【题型】选择题　【知识点】平面几何　【难度】easy
如图，根据图中给出的数据，一定能得到（\quad ）

A. $\triangle AED \sim \triangle CED$  \quad
B. $\triangle ABE \sim \triangle ACB$  \quad
C. $\triangle ABC \sim \triangle EDC$  \quad
D. $\triangle AED \sim \triangle CBA$
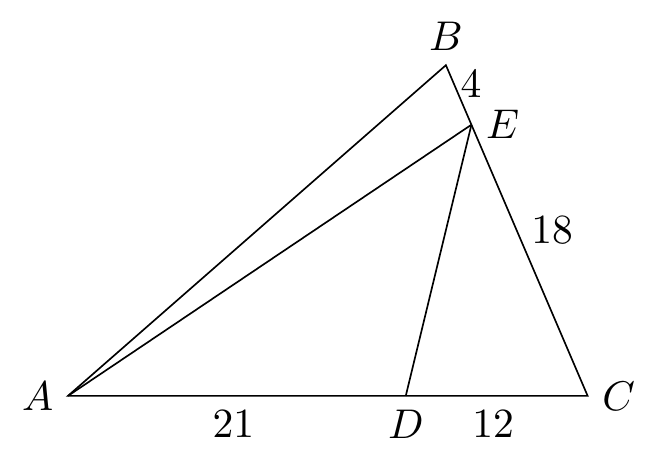
【解答】
解：
$\because BE = 4$，$CE = 18$，$AD = 21$，$CD = 12$，

$\therefore BC = BE + CE = 22$，$AC = AD + CD = 33$。

$\therefore \frac{BC}{CD} = \frac{22}{12} = \frac{11}{6}$，$\frac{AC}{CE} = \frac{33}{18} = \frac{11}{6}$，

$\therefore \frac{BC}{CD} = \frac{AC}{CE}$。

又 $\because \angle ACB = \angle ECD$，

$\therefore \triangle ABC \sim \triangle EDC$。

故选：C。